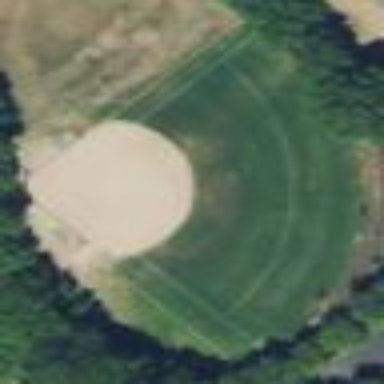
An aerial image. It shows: Softball pitch for leisure land activities.